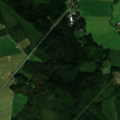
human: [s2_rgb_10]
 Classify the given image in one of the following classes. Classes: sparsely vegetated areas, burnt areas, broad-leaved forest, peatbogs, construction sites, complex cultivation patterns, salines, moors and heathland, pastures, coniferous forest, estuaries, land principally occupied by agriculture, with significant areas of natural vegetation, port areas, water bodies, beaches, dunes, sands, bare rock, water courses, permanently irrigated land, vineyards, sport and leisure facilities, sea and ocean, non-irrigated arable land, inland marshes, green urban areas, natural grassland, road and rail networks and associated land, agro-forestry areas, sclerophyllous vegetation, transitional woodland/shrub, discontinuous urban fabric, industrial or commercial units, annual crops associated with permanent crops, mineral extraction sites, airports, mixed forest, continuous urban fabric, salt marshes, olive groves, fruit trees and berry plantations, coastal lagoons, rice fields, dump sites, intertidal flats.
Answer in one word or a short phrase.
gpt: non-irrigated arable land, land principally occupied by agriculture, with significant areas of natural vegetation, coniferous forest, mixed forest